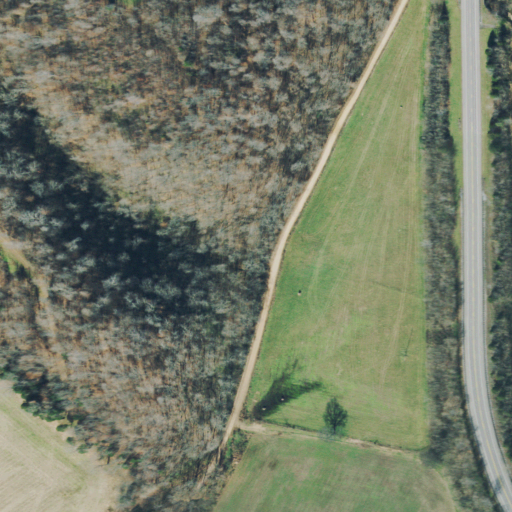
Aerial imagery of valley in Tennessee named Ash Hollow containing deciduous forest, pasture, open development, low intensity development, cultivated crops, and shrub